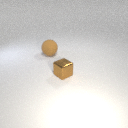
large brown rubber sphere behind small brown metal cube